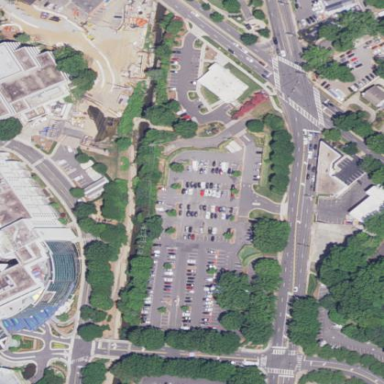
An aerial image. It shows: Multi-storey parking building.